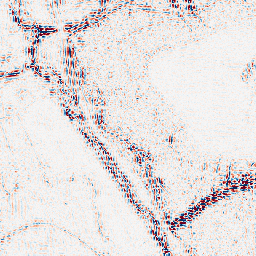
Category: wavelet
Decomposition family: wavelet_reverse_biorthogonal
Decomposition parameters: wavelet: rbio5.5
level: 2
Upsampling method: regularized
Upsampling parameters: scale: 4
lambda_reg: 0.001
Upsampling scale: 4